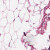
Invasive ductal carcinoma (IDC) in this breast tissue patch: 0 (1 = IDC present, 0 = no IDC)